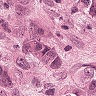
Metastatic tissue present: yes